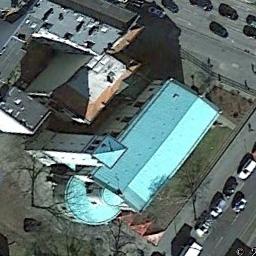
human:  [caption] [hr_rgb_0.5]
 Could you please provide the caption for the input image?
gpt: There is a church with a blue roof next to the road .

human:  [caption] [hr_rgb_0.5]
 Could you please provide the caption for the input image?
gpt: This is a church with an umbrella roof .

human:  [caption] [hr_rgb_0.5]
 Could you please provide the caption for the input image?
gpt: The green church with a tower while the rest of the church has a fan roof and a sloping roof .

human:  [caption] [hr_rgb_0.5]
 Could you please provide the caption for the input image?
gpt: A church with a cyan roof, Surrounded by trees and a road, Many cars on the road .

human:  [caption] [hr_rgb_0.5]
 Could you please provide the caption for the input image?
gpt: Many cars are near the church .